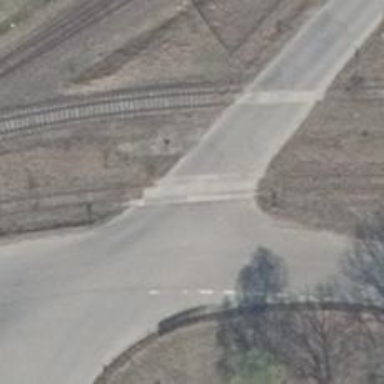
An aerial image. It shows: Level crossing along the railway.